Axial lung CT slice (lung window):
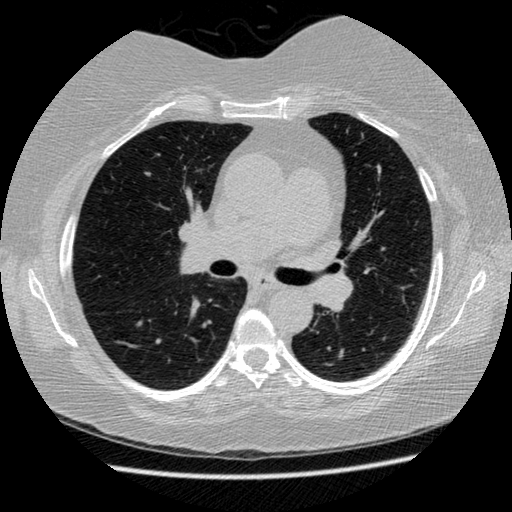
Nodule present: no